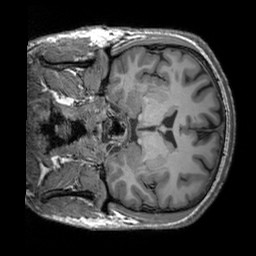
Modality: T1w
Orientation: coronal
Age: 23
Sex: male
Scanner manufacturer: siemens
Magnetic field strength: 3 T
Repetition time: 2.3 s
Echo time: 0.00303 s